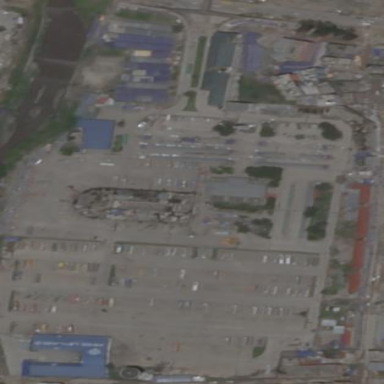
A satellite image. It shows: Bus station.